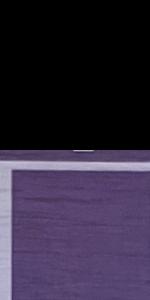
Label: Empty